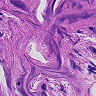
Metastatic tissue present: yes